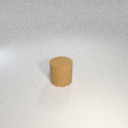
large brown rubber cylinder